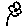
Label: flower